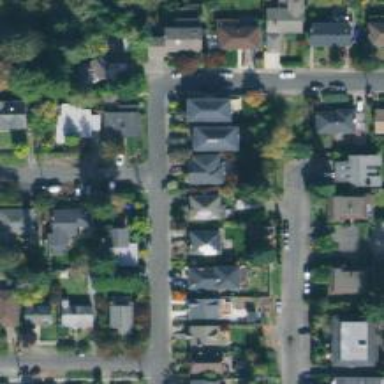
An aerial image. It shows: Residential road with sidewalk on the left side.